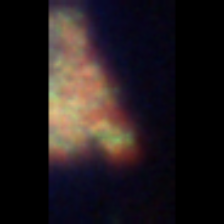
Taxon: Unknown_detritus
Group: Unknown